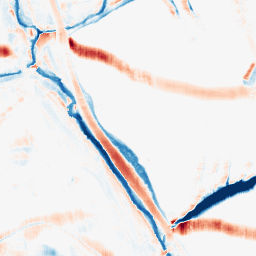
Category: morphological
Decomposition family: morphological_rect
Decomposition parameters: operation: average
width: 10
height: 20
Upsampling method: lanczos
Upsampling parameters: scale: 2
Upsampling scale: 2